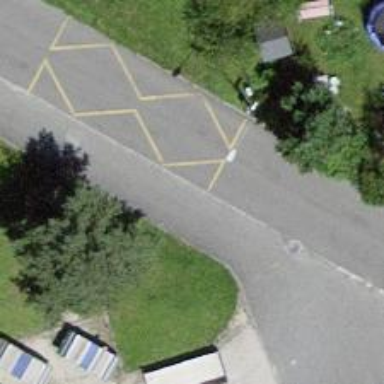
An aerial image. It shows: Bus stop with platform for public transport.